Interaction volume radius: 10 \u00c5
Interaction volume height: 15 \u00c5
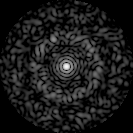
Disorder parameter: 0.7905